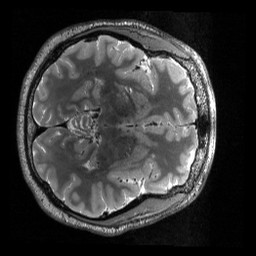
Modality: T2w
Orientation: axial
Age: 36
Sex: male
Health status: ill
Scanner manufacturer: siemens
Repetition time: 3.2 s